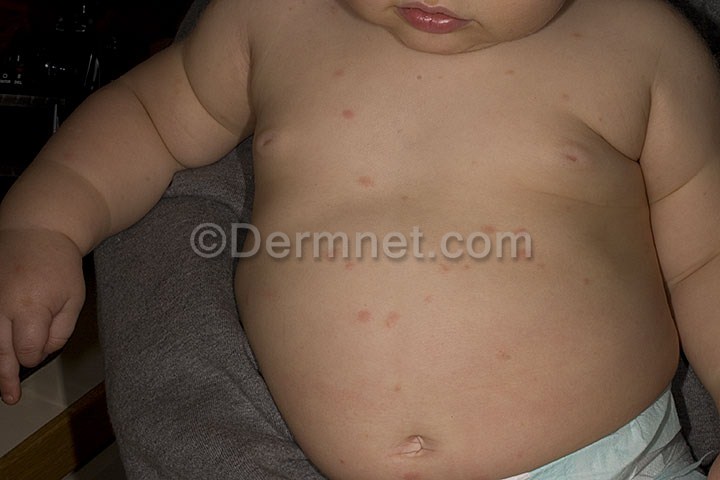
Disease: Exanthems and Drug Eruptions